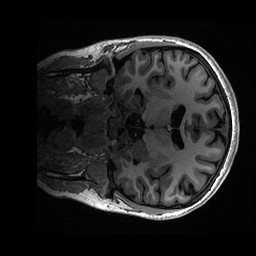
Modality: T1w
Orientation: coronal
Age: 18
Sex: female
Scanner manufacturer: ge
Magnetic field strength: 3 T
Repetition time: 0.006952 s
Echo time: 0.00292 s